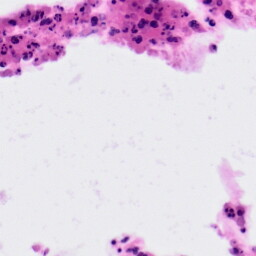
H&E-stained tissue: Colon